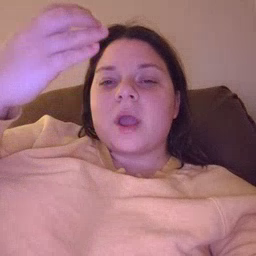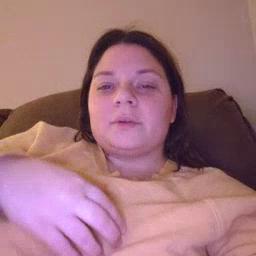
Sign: giraffe